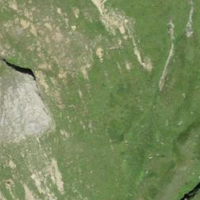
EUNIS habitat code: 23
Species observed at this site:
Sempervivum montanum